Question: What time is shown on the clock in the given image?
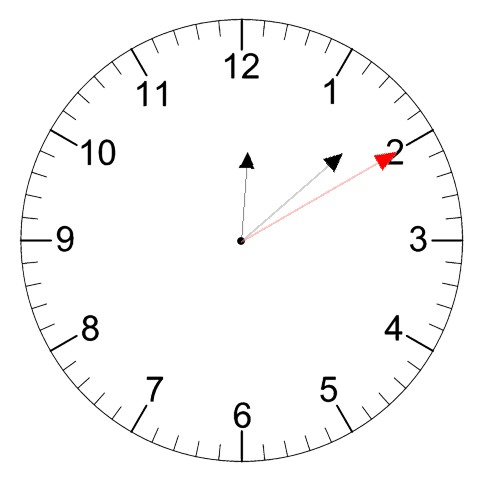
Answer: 12:08:10